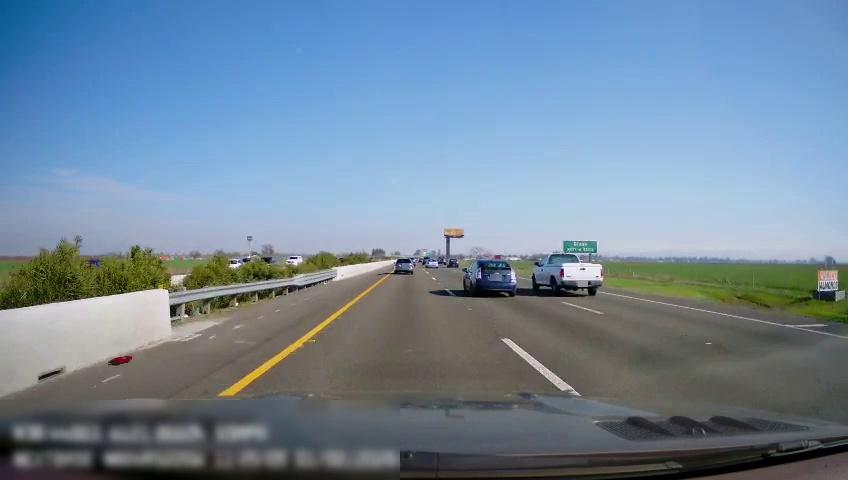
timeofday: Day
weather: Sunny
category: Drivable Space
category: Vehicles | Car
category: Vehicles | SUV
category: Vehicles | SUV
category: Vehicles | SUV
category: Vehicles | Truck
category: Vehicles | Car
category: Vehicles | Car
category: Lanes | Current Lane
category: Lanes | Current Lane
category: Lanes | Alternate Lane
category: Lanes | Alternate Lane
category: Traffic | Signs